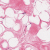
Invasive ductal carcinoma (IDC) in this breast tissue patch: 0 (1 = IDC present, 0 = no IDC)